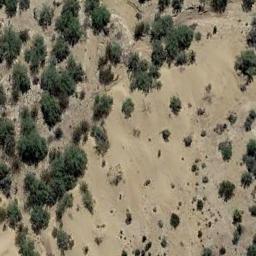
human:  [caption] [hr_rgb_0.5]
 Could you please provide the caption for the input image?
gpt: Chaparral is scattered in the sand from dense to sparse .

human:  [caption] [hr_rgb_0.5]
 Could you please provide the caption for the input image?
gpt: Many traces of cars driving in this desert can be seen .

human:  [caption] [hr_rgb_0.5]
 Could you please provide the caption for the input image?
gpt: Some chaparrals of different kinds and sizes grow in the desert .

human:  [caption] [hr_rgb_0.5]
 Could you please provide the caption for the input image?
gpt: There are some different kinds of bushes make up the chaparral on the desert .

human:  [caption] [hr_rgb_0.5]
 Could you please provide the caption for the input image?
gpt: The chaparral is thicker on the left than on the right .